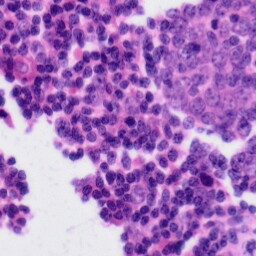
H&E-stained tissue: Tonsil